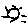
Label: sun